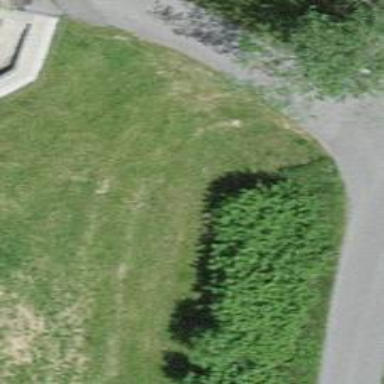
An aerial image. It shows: Culvert tunnel.